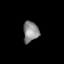
Tissue: lung
Cell type: Epithelial cells
Senescence score: 0.1919
Nuclear area (px): 317
Mean DAPI intensity: 137.514